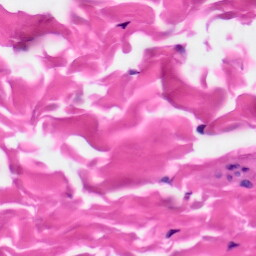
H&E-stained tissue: Skin